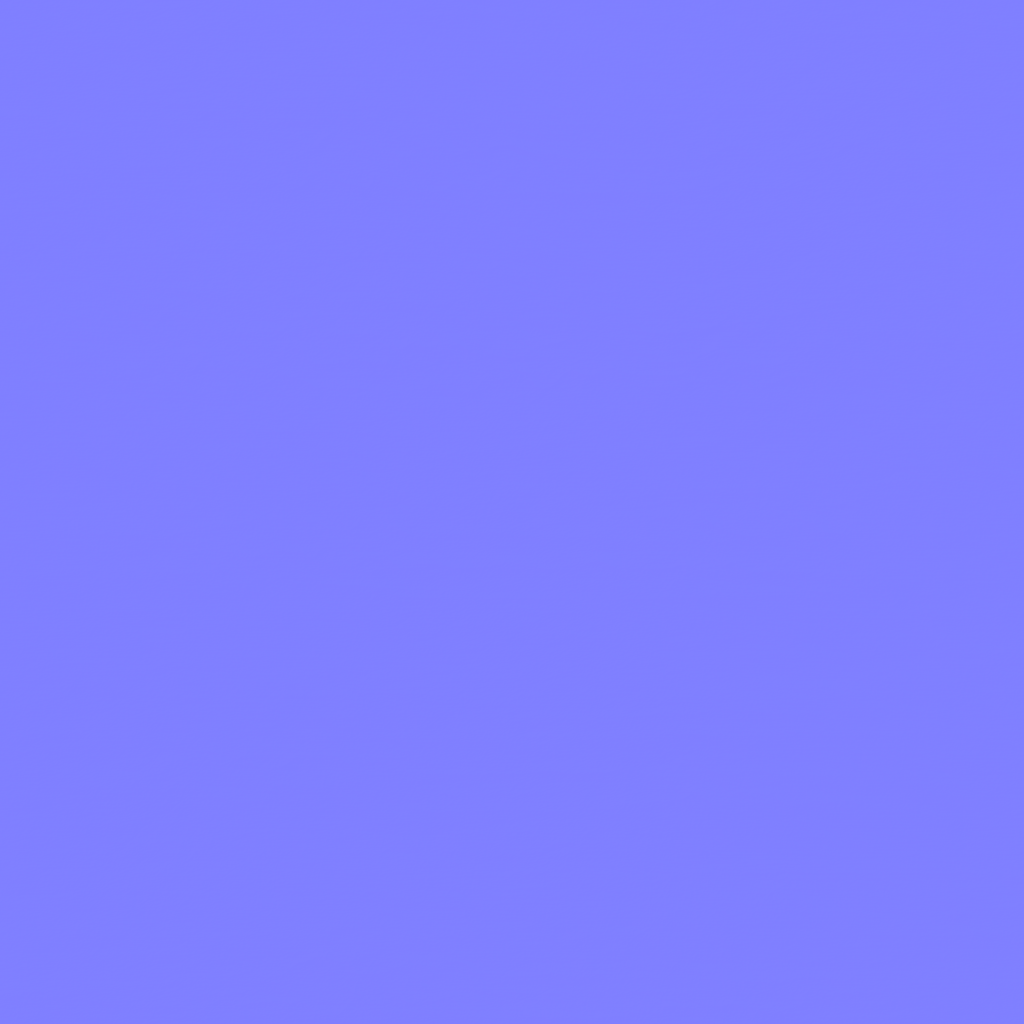
Texture map type: NormalDX